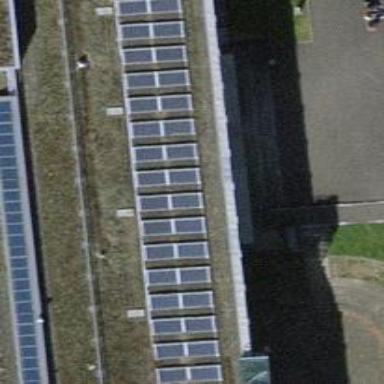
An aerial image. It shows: Solar power generator using photovoltaic panels.